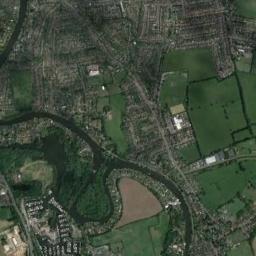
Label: river